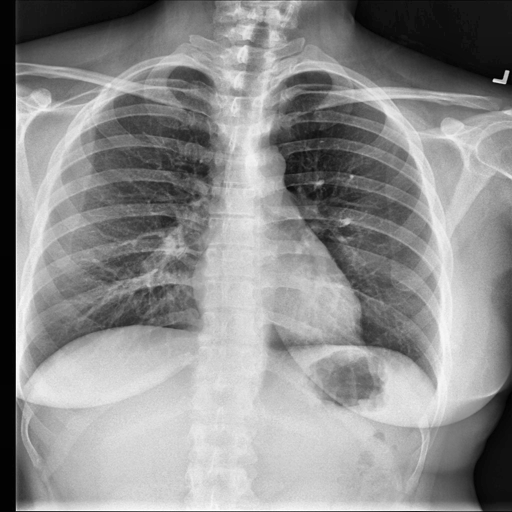
Finding: NORMAL